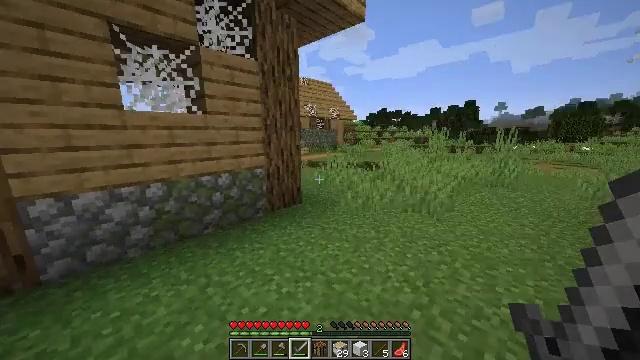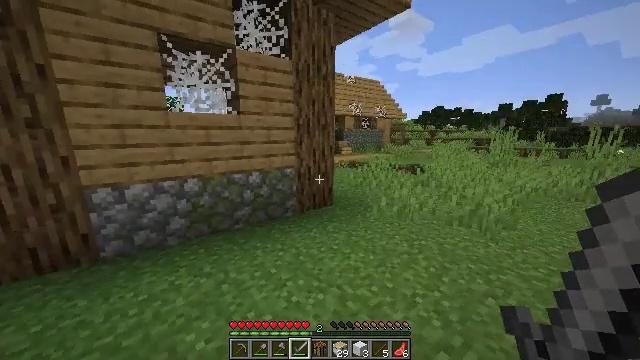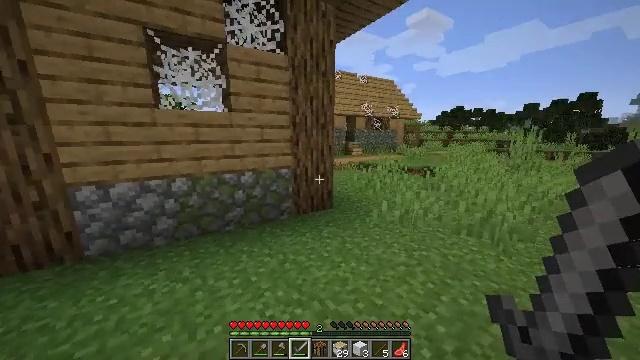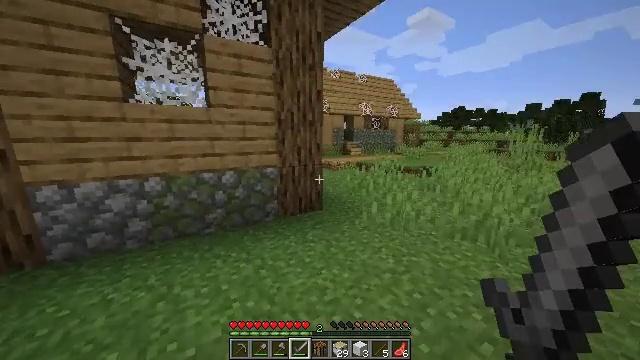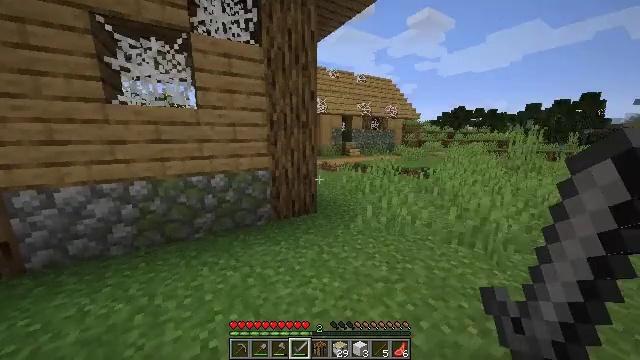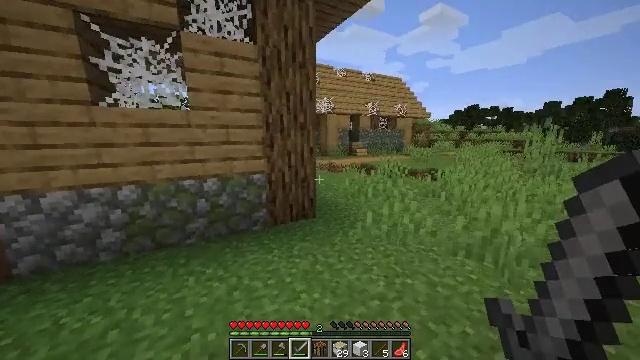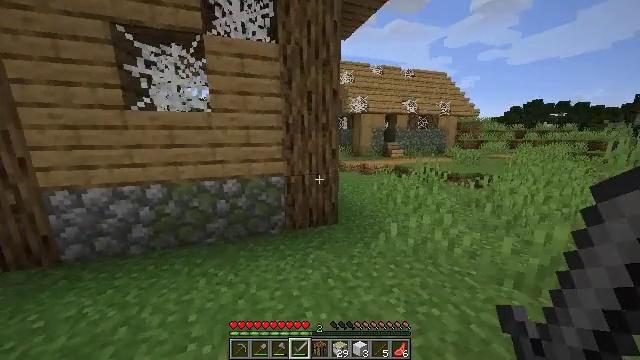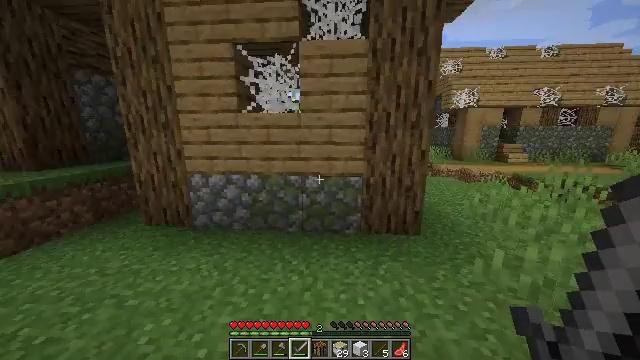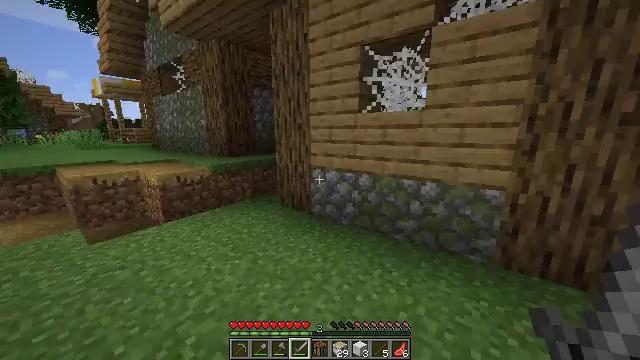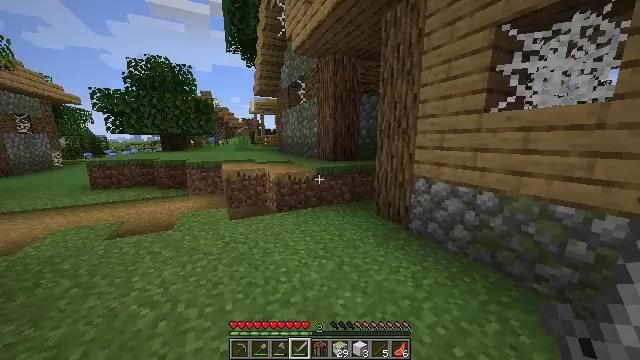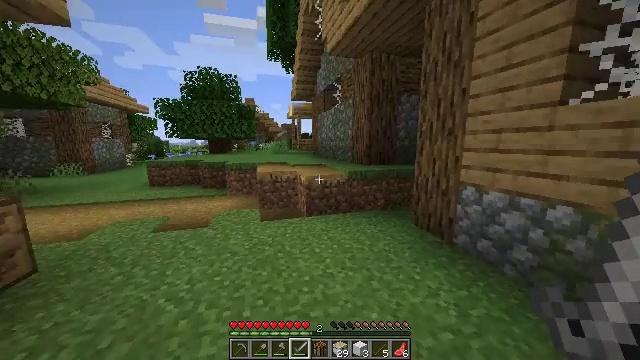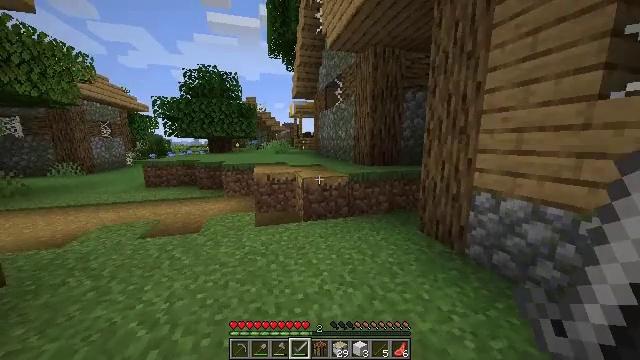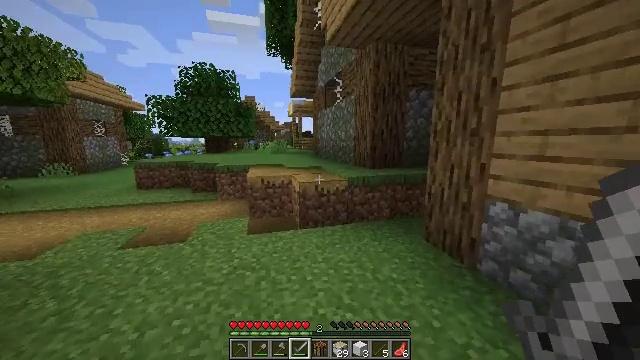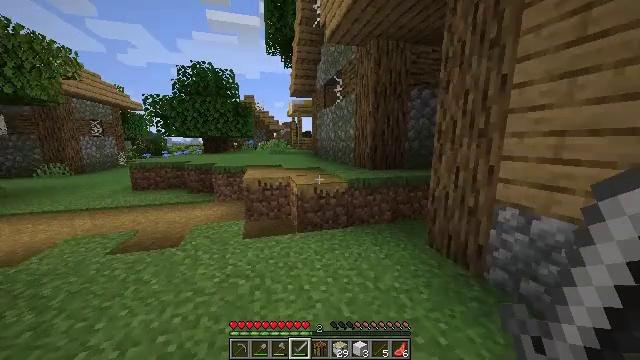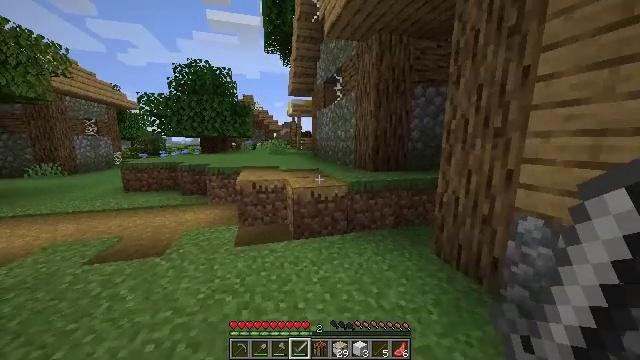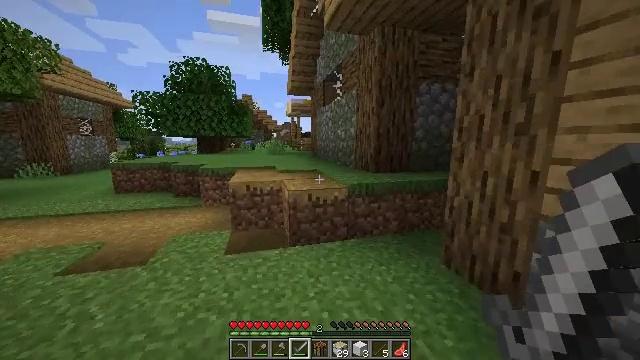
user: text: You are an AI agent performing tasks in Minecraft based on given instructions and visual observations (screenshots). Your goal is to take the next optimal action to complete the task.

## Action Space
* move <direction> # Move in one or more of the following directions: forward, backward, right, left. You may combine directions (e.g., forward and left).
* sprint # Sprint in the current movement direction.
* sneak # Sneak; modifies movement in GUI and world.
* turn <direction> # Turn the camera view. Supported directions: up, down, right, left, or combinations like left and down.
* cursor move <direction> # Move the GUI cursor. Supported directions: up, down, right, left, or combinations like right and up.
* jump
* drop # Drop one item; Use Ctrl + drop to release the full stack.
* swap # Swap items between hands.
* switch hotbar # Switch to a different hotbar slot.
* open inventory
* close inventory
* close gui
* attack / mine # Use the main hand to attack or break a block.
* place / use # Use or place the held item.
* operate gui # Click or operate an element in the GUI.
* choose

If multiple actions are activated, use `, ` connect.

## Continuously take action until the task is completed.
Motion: motion action
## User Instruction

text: Mine the chest to collect it.
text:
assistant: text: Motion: move forward and move right, sprint, turn left
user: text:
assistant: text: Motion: move forward and move right, sprint, turn left
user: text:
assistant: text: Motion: move forward and move right, sprint
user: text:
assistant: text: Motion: move forward and move right, sprint
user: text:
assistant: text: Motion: move forward and move right, sprint, turn left
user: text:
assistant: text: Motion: move forward and move right, sprint, turn left
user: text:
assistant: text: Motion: move forward, sprint, turn left
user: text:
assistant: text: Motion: move forward, sprint, turn left
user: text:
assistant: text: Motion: move forward, sprint, turn left and up
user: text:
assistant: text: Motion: move forward, sprint, turn left
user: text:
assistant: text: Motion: move forward, sprint
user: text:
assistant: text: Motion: move forward, sprint
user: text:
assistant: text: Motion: move forward, sprint
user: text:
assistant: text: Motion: move forward, sprint
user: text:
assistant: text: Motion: move forward, sprint
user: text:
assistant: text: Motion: move forward, sprint
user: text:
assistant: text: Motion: move forward, sprint
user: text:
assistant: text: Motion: move forward, sprint
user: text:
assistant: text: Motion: move forward, sprint
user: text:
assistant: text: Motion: move forward, sprint
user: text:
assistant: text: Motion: move forward, sprint
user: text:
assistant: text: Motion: move forward, sprint, jump
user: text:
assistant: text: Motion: move forward, sprint, jump
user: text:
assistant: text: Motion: move forward, sprint, turn left, jump
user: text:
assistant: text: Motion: move forward, sprint, turn left and down, jump
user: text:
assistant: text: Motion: move forward and move left, sprint, turn left, jump
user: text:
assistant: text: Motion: move forward and move left, sprint, turn left
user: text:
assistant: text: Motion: move forward and move left, sprint, turn left
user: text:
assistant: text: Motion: move forward and move left, sprint, turn left
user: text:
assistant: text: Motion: move forward, sprint